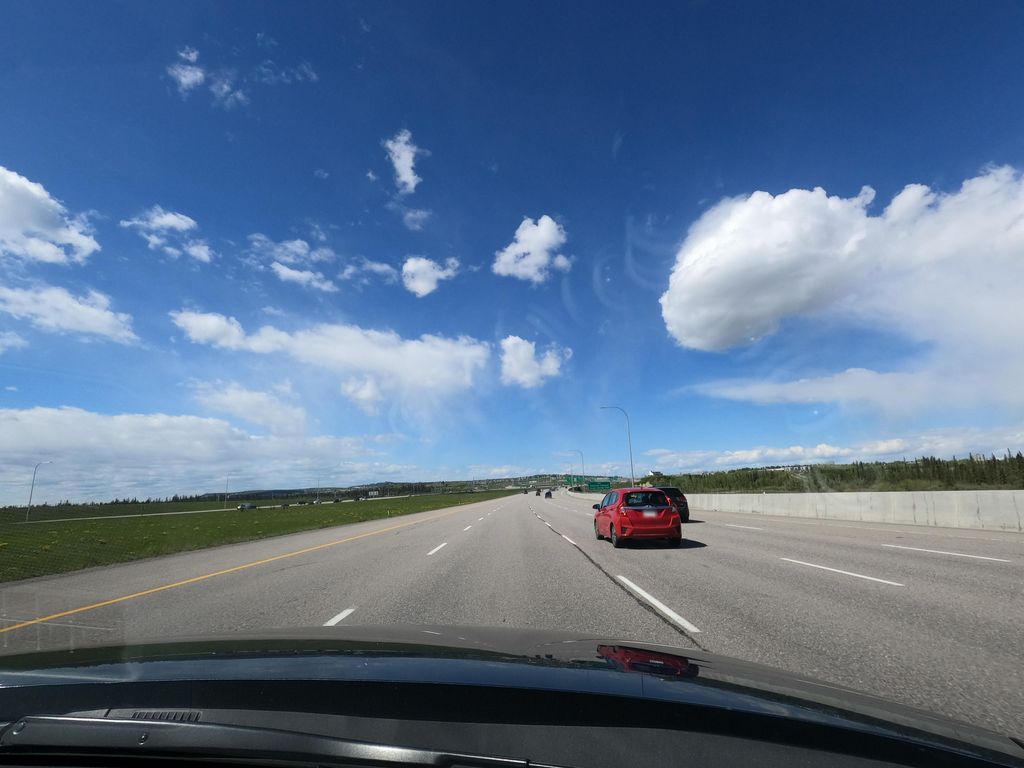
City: calgary